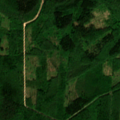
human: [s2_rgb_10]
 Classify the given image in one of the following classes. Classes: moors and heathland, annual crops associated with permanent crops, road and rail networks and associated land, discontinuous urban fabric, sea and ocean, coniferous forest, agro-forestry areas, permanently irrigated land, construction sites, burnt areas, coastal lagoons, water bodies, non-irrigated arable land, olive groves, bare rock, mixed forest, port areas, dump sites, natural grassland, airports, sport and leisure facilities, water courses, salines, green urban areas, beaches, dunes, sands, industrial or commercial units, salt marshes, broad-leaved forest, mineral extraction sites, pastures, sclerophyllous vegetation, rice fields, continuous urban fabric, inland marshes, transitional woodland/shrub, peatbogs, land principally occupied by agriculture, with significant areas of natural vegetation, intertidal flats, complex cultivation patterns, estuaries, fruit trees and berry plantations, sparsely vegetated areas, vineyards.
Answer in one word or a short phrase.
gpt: broad-leaved forest, mixed forest